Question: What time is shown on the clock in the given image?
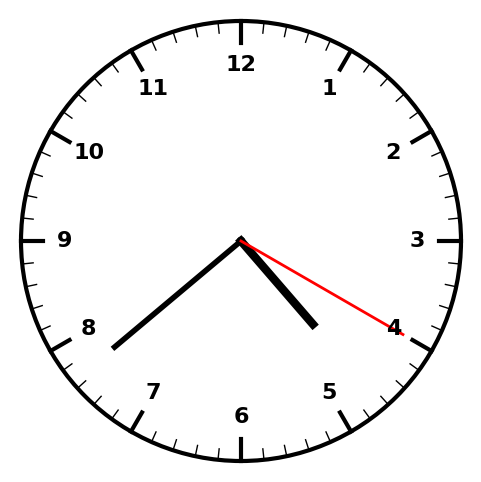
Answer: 04:38:20